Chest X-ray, PA view. Patient: 30 years old, sex M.
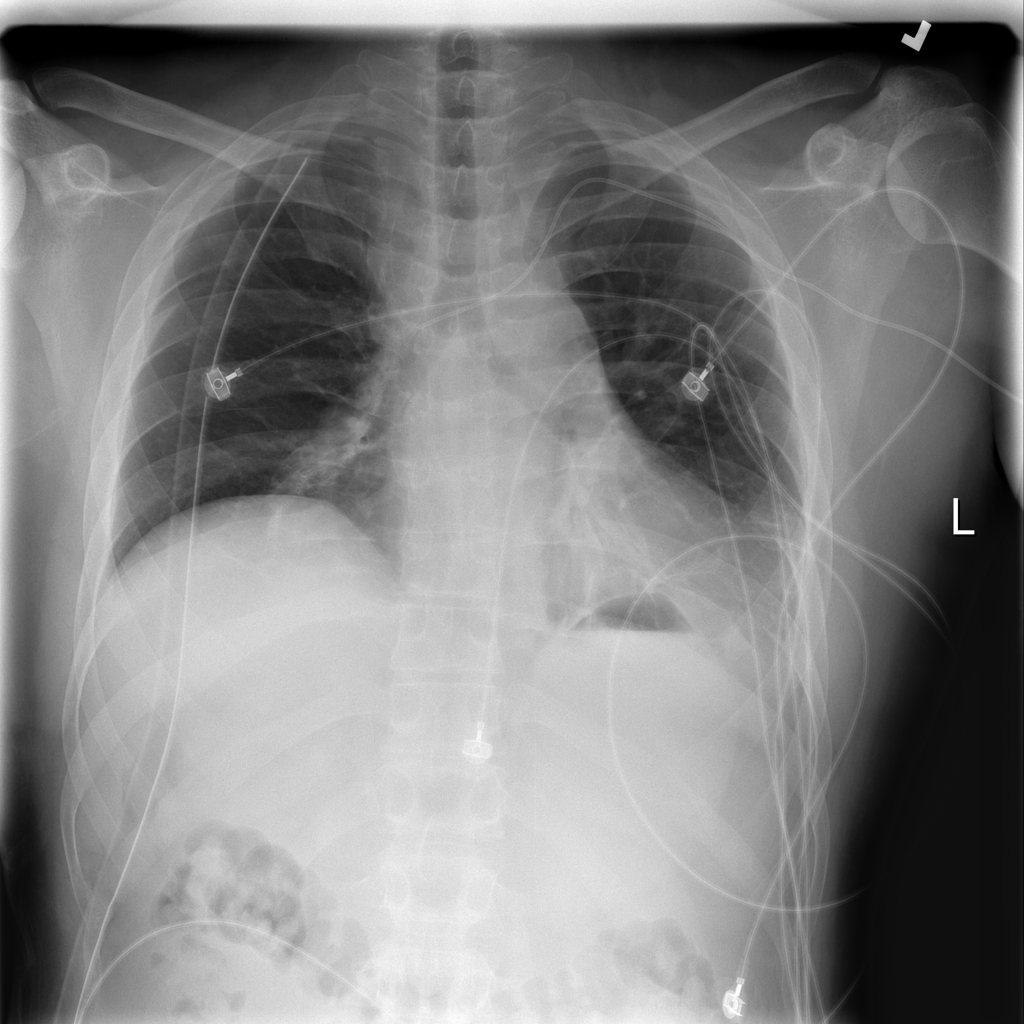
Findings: Atelectasis, Pneumothorax